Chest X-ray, PA view. Patient: 57 years old, sex M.
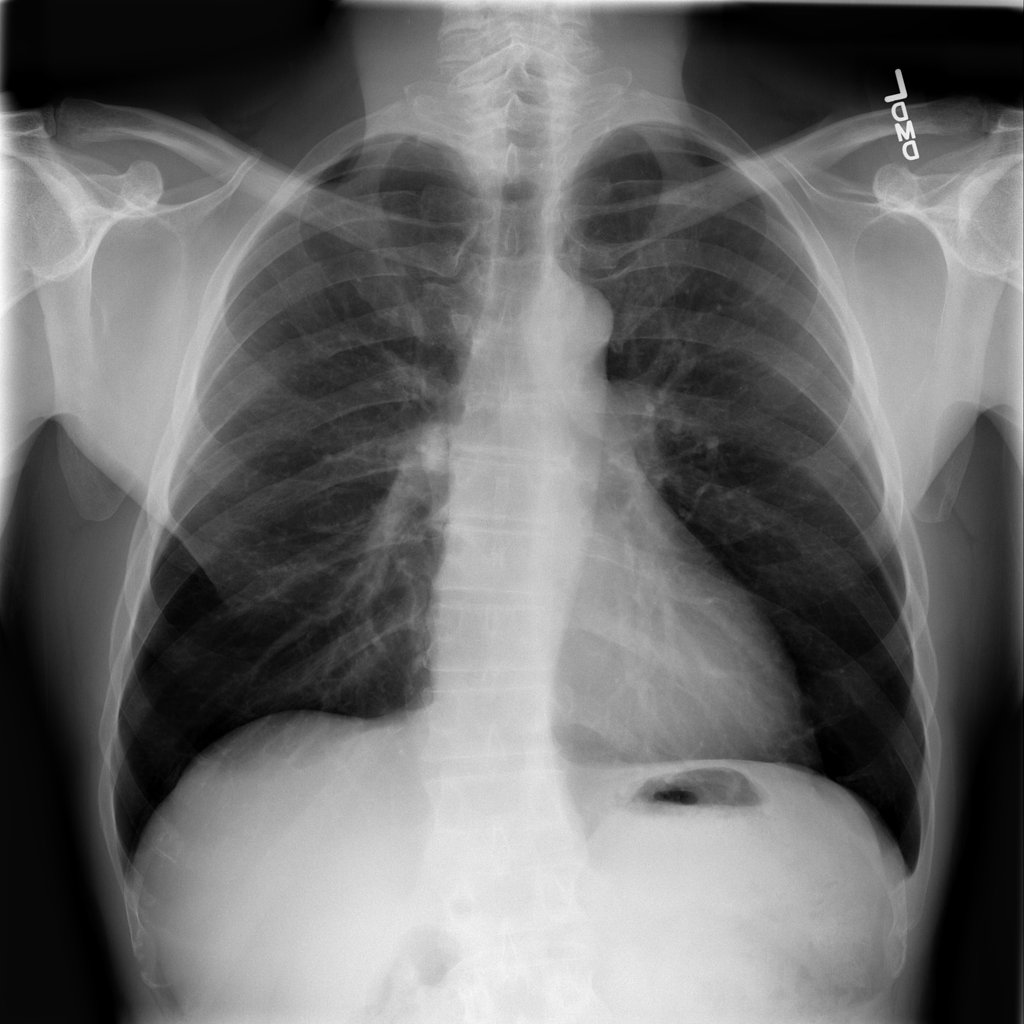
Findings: No Finding